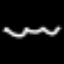
Label: squiggle